Question: I need to find what style/theme is used by the webview for the view that pops when the user clicks a combo box in the html page.

On certain phones, the text gets chopped and I need to reduce the text size or allow each line to span multiple lines.
I have tried 5 styles so far, without success:
'''
<style name="teststyle1" parent="@android:style/Widget.DropDownItem.Spinner">
<item name="android:singleLine">false</item>
<item name="android:textStyle">bold</item>
<item name="android:textColor">#FF00FF</item>
<item name="android:checkMark">@drawable/another_btn_radio</item>
</style>
<style name="teststyle2" parent="@android:style/Widget.TextView.SpinnerItem">
<item name="android:singleLine">false</item>
<item name="android:textStyle">bold</item>
<item name="android:textColor">#FF00FF</item>
<item name="android:checkMark">@drawable/another_btn_radio</item>
</style>
<style name="teststyle3" parent="@android:style/Widget.DropDownItem">
<item name="android:singleLine">false</item>
<item name="android:textStyle">bold</item>
<item name="android:textColor">#FF00FF</item>
<item name="android:checkMark">@drawable/another_btn_radio</item>
</style>
<style name="teststyle4" parent="@android:style/Widget.Spinner">
<item name="android:singleLine">false</item>
<item name="android:textStyle">bold</item>
<item name="android:textColor">#FF00FF</item>
<item name="android:checkMark">@drawable/another_btn_radio</item>
</style>
<style name="teststyle5" parent="@android:style/Widget.Spinner">
<item name="android:singleLine">false</item>
<item name="android:textStyle">bold</item>
<item name="android:textColor">#FF00FF</item>
<item name="android:checkMark">@drawable/another_btn_radio</item>
</style>
'''
Any help would be greatly appreciated.
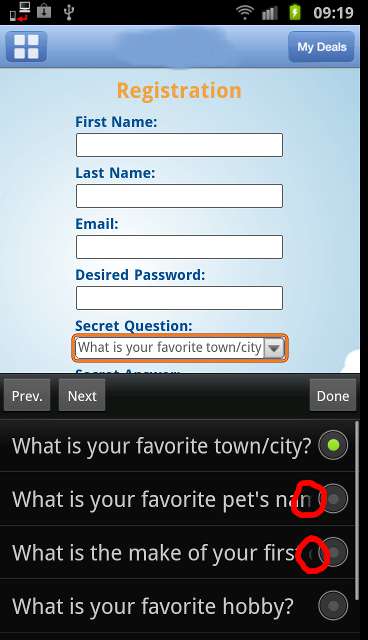
Answer: Look at 'AndroidManifest.xml' at the '<activity>' tag for whichever activity those screens are from. Under the 'android:theme' property is where you set the theme, or in this case find out what the current one is! It looks like it might be 'Theme.Dark' but I'm not sure off the top of my head
Or if you're just trying to change the list items in that view to fit the title, a change of font size is all you need. You can set it in the layout or programmatically in the Activity with:
'''
TextView view = (TextView) findViewById('R.id.your_view');
view.setTextSize(12);
// ^^^ will set font size to 12dp, you can use 'setTextSize(pt,12)' for different units
'''
I'd look at 'AndroidManifest.xml' and look at the activity's theme, it looks like it's a system styling. Source:
<URL>
---
### More Links to look at
---
- <URL>
---
### Another Stab At This
---
Is this project on Github? Could you post your logic for the registration 'view'?